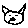
Label: cat